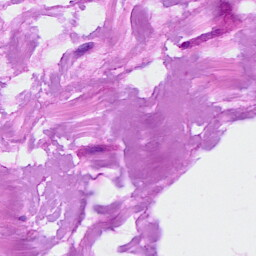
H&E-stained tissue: Breast